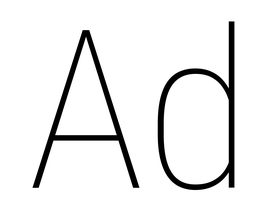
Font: Roboto_Condensed_Thin